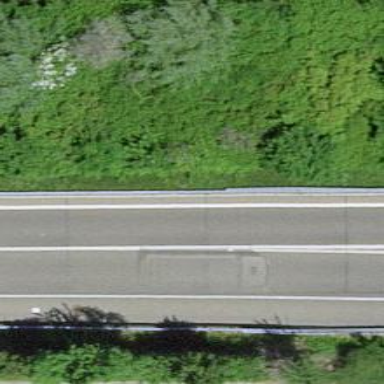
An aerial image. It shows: Asphalt motorway.